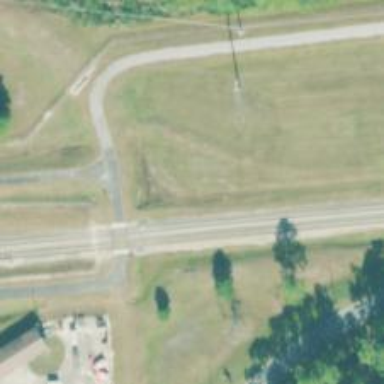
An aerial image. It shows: Abandoned railway spur.